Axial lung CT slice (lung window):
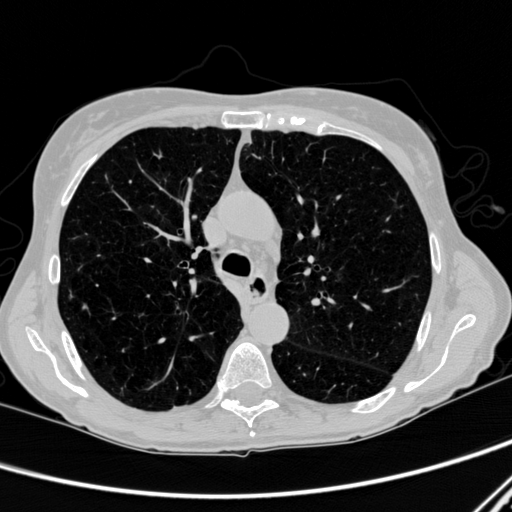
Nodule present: no